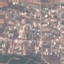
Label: Residential